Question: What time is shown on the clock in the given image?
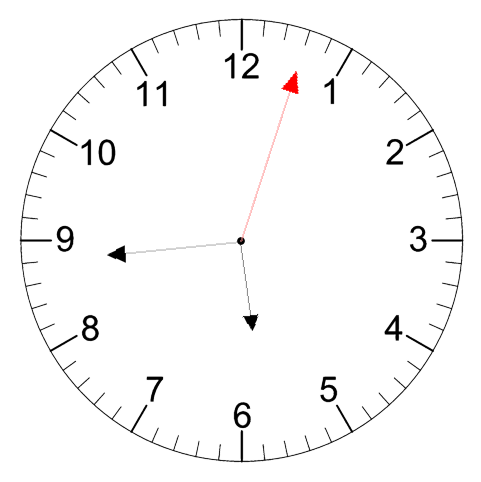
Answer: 05:44:03